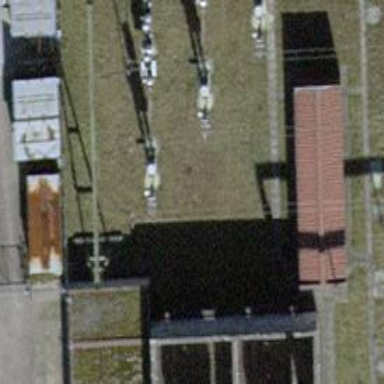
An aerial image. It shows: Switch used for power control.